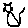
Label: cat